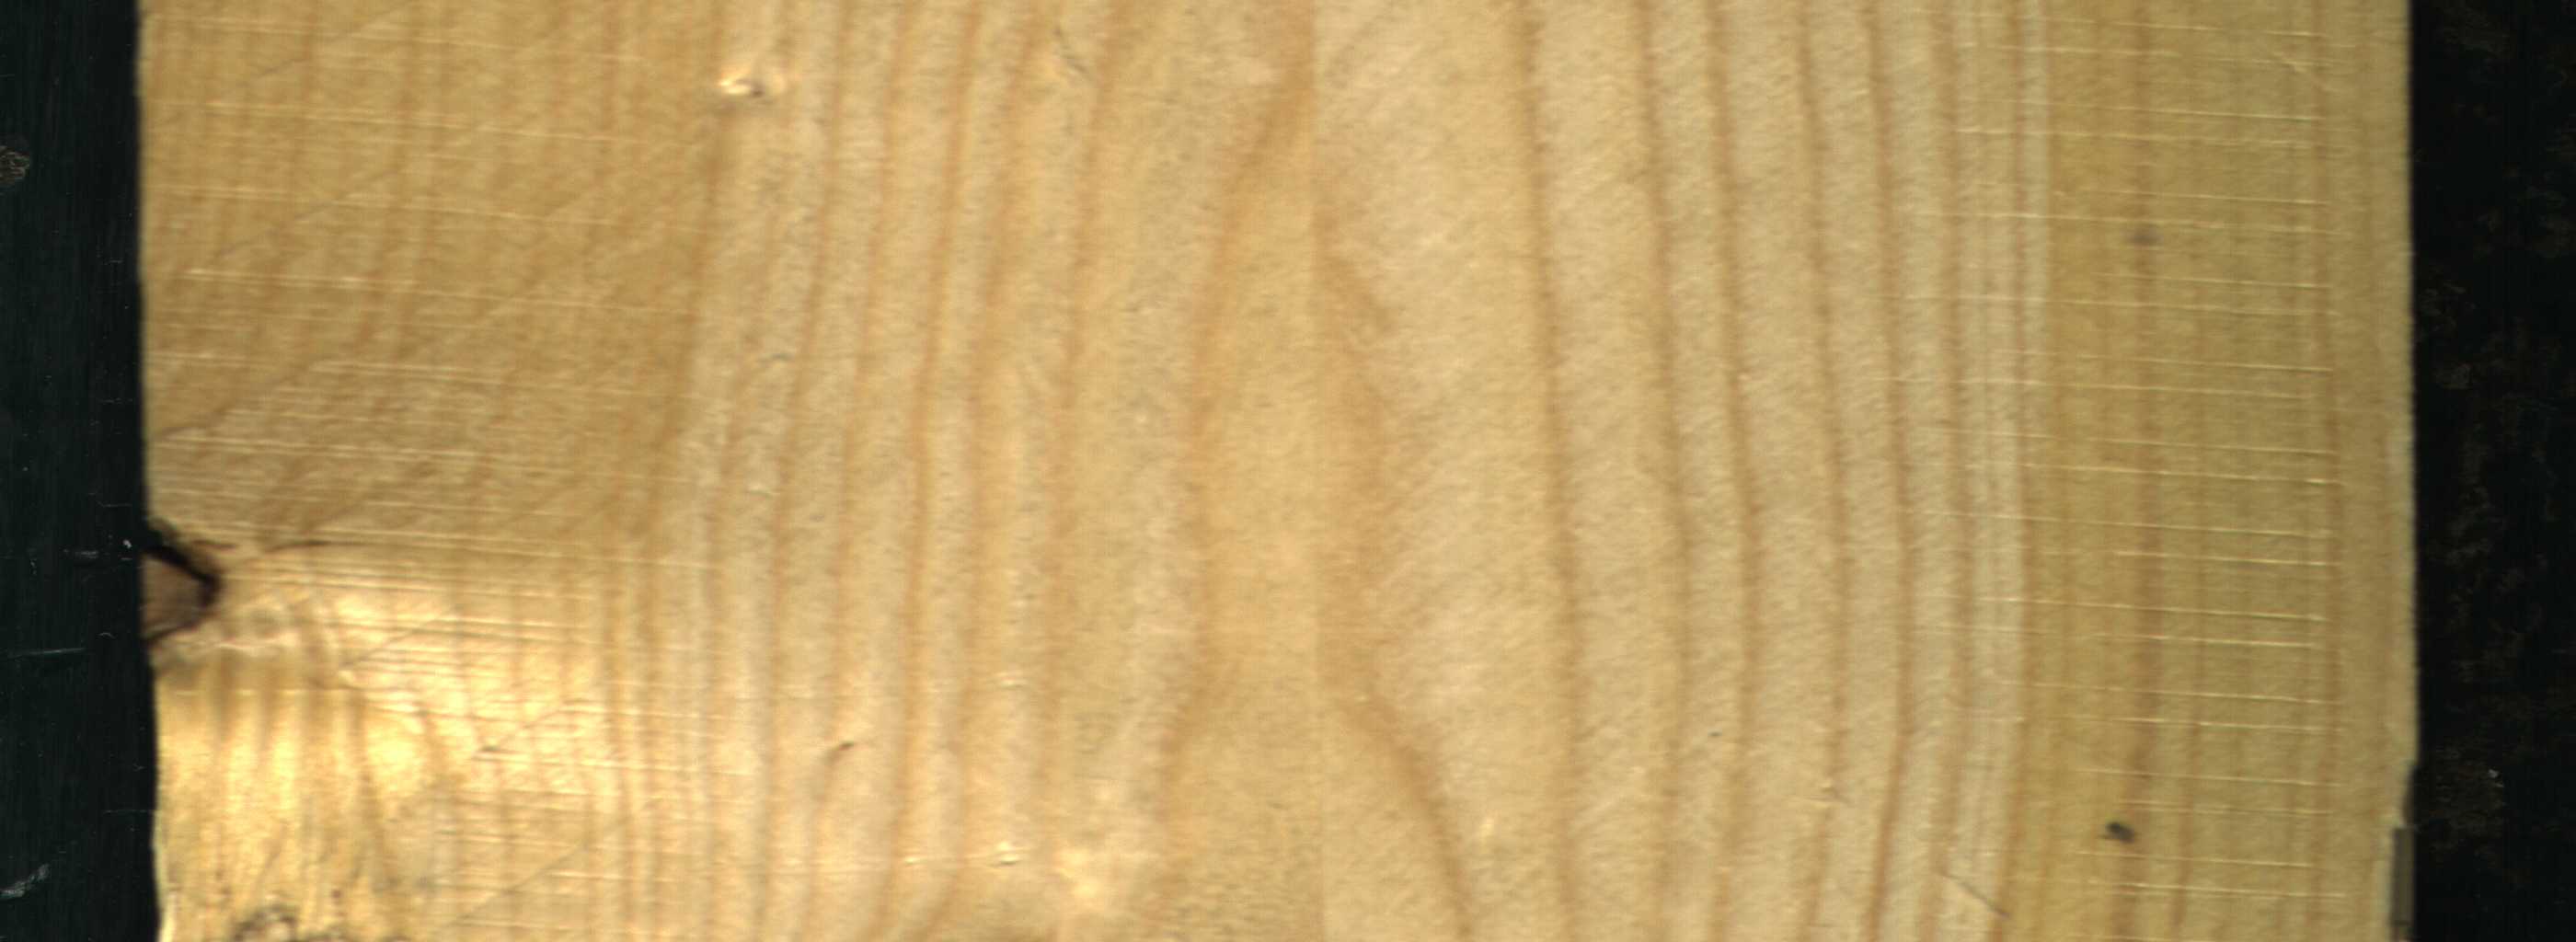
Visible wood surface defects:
Dead_Knot